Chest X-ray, AP view. Patient: 47 years old, sex M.
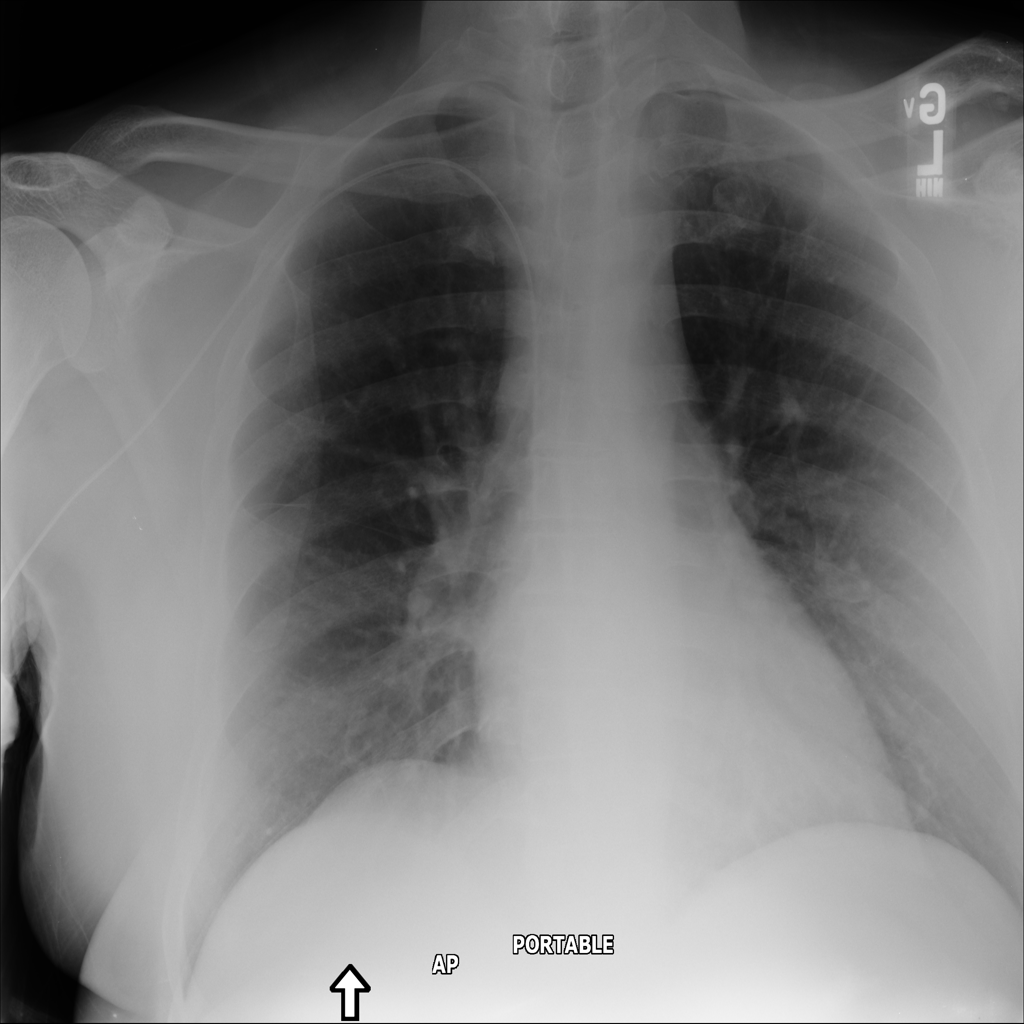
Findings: No Finding